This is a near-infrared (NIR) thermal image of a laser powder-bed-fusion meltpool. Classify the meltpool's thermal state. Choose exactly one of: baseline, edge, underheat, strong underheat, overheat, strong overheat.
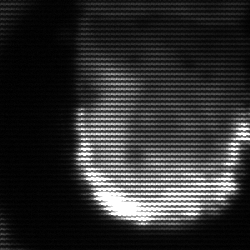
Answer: baseline